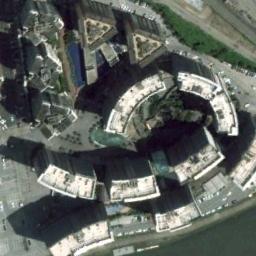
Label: commercial_area